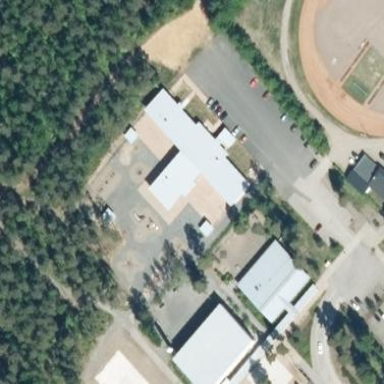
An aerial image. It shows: Public building.